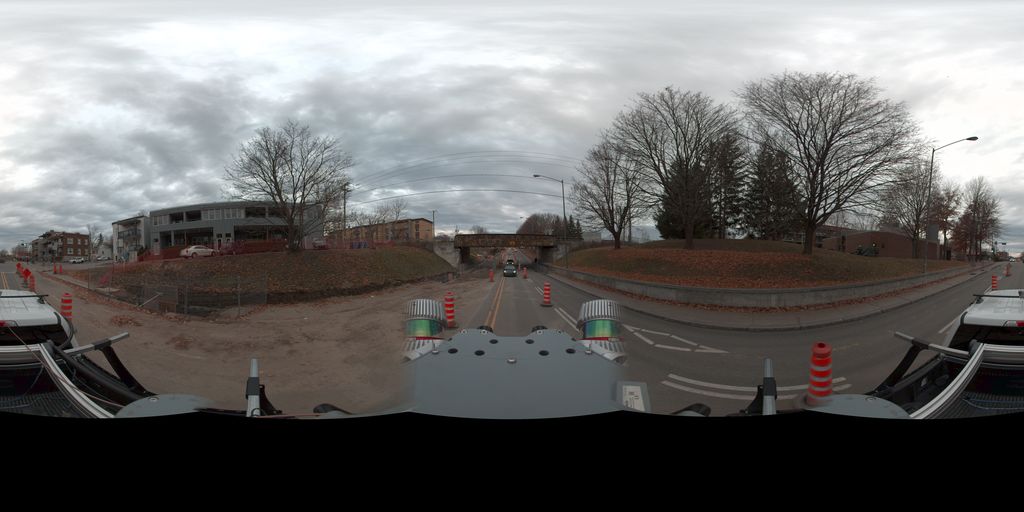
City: quebec_city